Question: EDIT:
More debugging led me to the fact that glGetAttribLocation returns -1, except for the first start of the Application. Program ID is valid (I guess?), it was 12 in my testing right now. I also tried to retrieve attribute location right before drawing again, but this did not work out neither.
My shader "architecture" now looks like this:
I've turned the shader into a singleton. I.e. only one instance. Using it:
'''
public void useProgram() {
GLES20.glUseProgram(iProgram);
getUniformLocations();
getAttributeLocations();
}
'''
I.e. program will be sent to OpenGL, afterwards I'm retrieving uniform and attribute locations for all my variables, they are stored within a HashMap (one for each shader):
'''
@Override
protected void getAttributeLocations() {
addToGLMap(A_NORMAL, GLES20.glGetAttribLocation(iProgram, A_NORMAL));
addToGLMap(A_POSITION, GLES20.glGetAttribLocation(iProgram, A_POSITION));
addToGLMap(A_COLOR, GLES20.glGetAttribLocation(iProgram, A_COLOR));
}
'''
I don't understand, why the program's ID is for example 12, but all the attribute locations are non-existent in the second and the following run of my Application...
---
In my Application, I am loading a Wavefront object, as well as I am drawing several lines and cubes, just to try something. After starting the Application "clean", i.e. after rebooting or installing it, everything looks as intended. But if I close the Application and re-open it, it looks weird, screenshot is at the bottom.
What I'm currently doing:
onSurfaceCreated:
Taking care of culling, clear color, etc, etc.
Clear all loaded objects (just for testing, will of course not delete memory in later phase).
Reload objects (threaded).
My objects are stored like this:
'''
public class WavefrontObject {
private FloatBuffer mPositionBuffer = null;
private FloatBuffer mColorBuffer = null;
private FloatBuffer mNormalBuffer = null;
private ShortBuffer mIndexBuffer = null;
}
'''
-
They are drawn:
'''
mColorBuffer.position(0);
mNormalBuffer.position(0);
mIndexBuffer.position(0);
mPositionBuffer.position(0);
GLES20.glVertexAttribPointer(mShader.getGLLocation(BaseShader.A_POSITION), 3, GLES20.GL_FLOAT, false,
0, mPositionBuffer);
GLES20.glEnableVertexAttribArray(mShader.getGLLocation(BaseShader.A_POSITION));
// etc...
GLES20.glDrawElements(GLES20.GL_TRIANGLES, mIndexBuffer.capacity(), GLES20.GL_UNSIGNED_SHORT, mIndexBuffer);
'''
-
The model I am loading displays a small toy-plane. After restarting the Application, it looks like this (loading the object, all colors are set to white (for testing)):

So to me it looks like the buffers either have left-over stuff in them? What's the "best practice" for using these buffers? Disable the arrays? Does OpenGL ES2.0 offer some sort of "clear buffer" method that I can use before putting my values in them?
What was expected to be drawn: At the point where the "weird triangles" and colors origin from, there should be the plane-model. All in white.
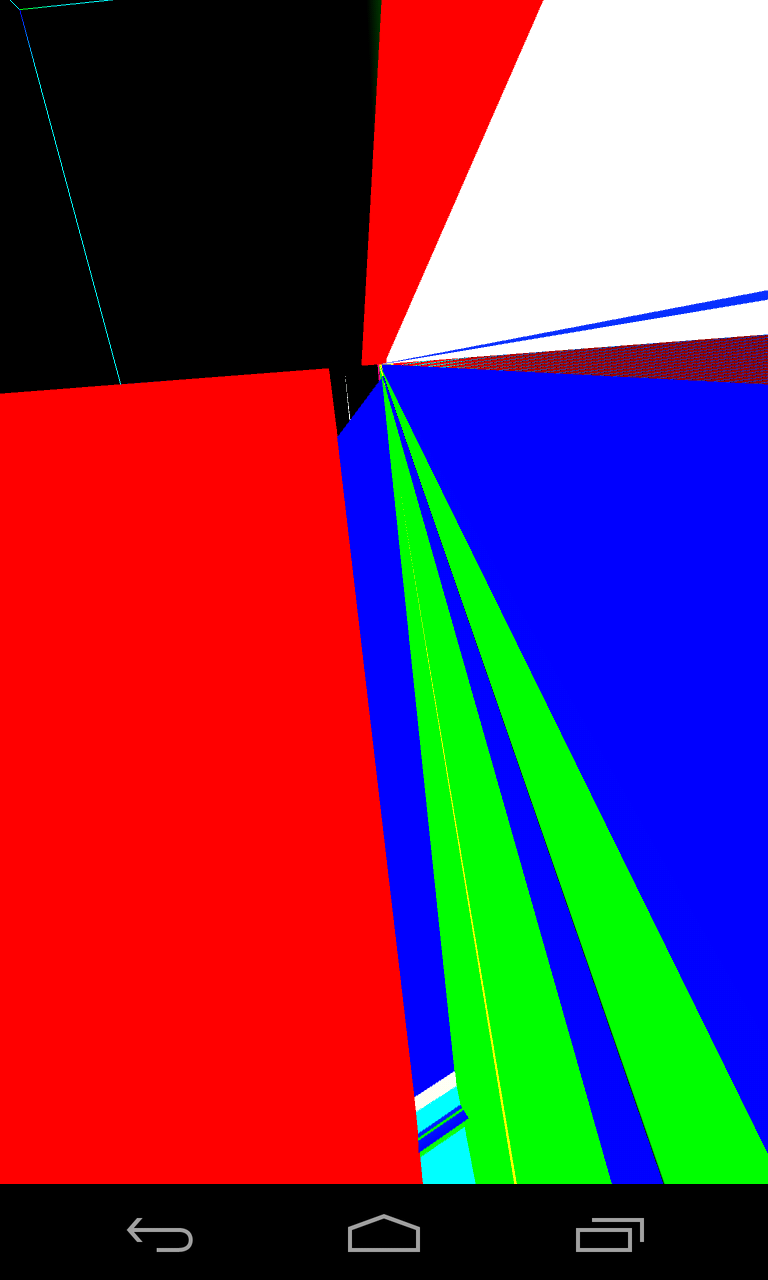
Answer: When your application loses context its OpenGL context is destroyed.
So all objects (programs and its uniform/attribute handles, etc) are invalidated.
During reopening you have to clear/invalidate all singleton objects like yours...